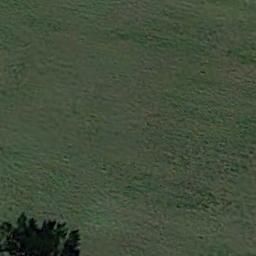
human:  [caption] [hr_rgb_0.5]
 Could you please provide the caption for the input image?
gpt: The meadow is dense but uneven .

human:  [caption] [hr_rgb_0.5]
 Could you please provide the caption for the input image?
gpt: There is a green tree on the green grass .

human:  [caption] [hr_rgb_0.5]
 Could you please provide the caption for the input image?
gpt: The entire image is dominated by grass .

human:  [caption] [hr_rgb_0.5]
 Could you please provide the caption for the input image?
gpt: This meadow has dense grasses and a tree .

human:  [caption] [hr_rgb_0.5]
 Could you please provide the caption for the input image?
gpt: A dense meadow with many green grass .